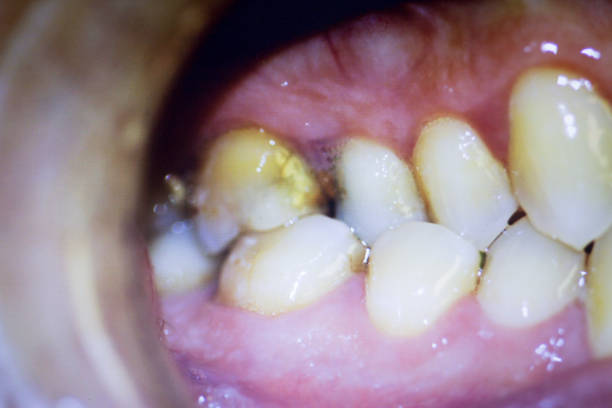
Condition: Calculus